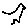
Label: bird